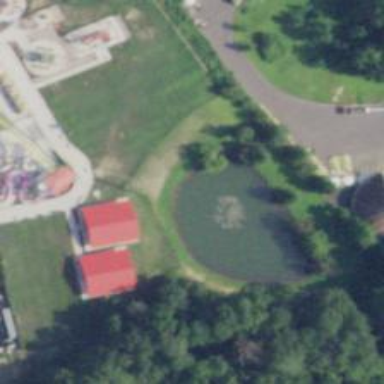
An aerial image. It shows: Water slide attraction.